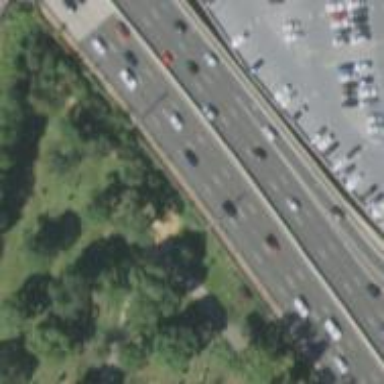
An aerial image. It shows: Urban freeway/expressway classified as trunk highway.